Question: Here's a site with no real content, click any link in the "navigation", you'll see nothing other than ads, ads and tons of Google Ads. I hear people getting rejected from the program for various reasons but , ? I have checked the HTML and it doesn't seem to be a "fake Google Adsense" site.
<URL>
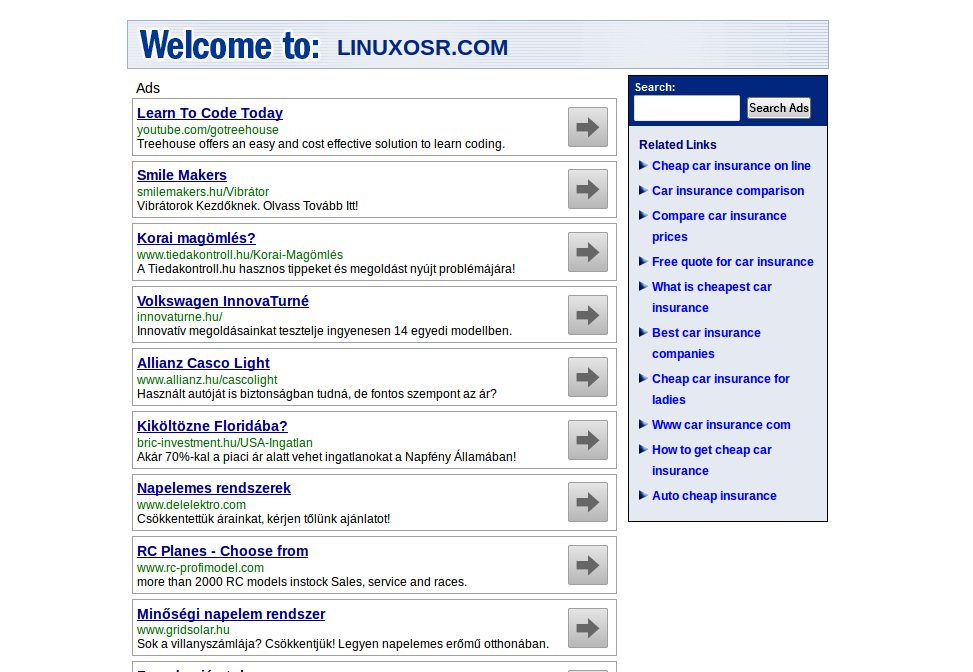
Answer: Disclaimer: I am not the most experienced at Google AdSense, but I implemented their advertisements on a few websites. What I can tell you is, at least in my case, once you are initially approved to display ads on your first site, it is nearly effortless to display ads on other websites. You do not have to go through a reapplication/verification/etc; you just have to adhere to Google's policies on every website on which you implement the advertisements.
In regards to <URL>," provided by GoDaddy.com to help monetize views while the domain is not in use. It may or may not be subject to the same policies Google places on "real" websites.